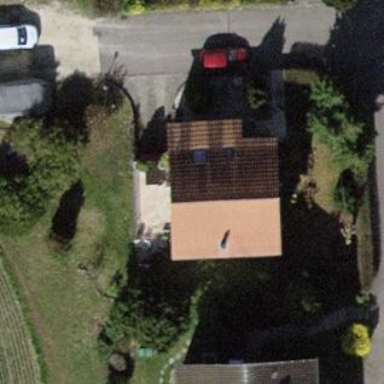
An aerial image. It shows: Pitched roof building.